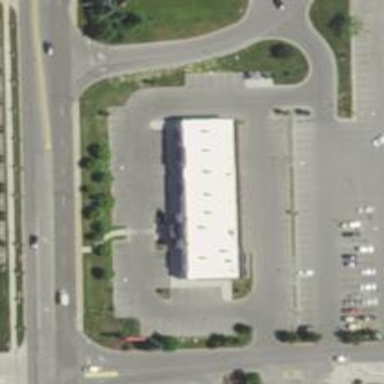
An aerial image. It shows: Healthcare clinic.